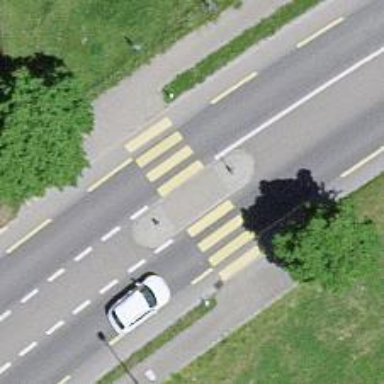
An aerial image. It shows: Marked crossing with pedestrian island.